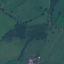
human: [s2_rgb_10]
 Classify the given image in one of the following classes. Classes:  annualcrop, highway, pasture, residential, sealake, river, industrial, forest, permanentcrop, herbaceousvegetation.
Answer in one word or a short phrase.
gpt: Pasture